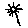
Label: sun